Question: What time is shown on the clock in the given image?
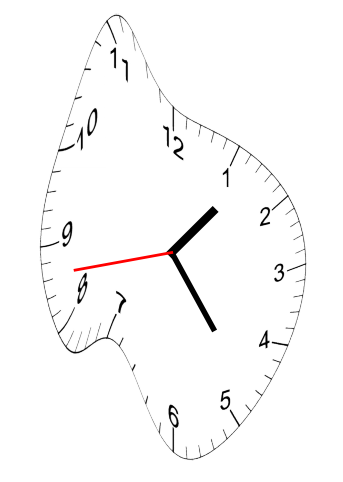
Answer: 01:23:43